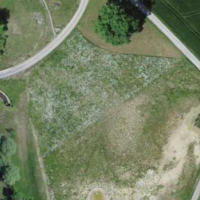
EUNIS habitat code: 57
Species observed at this site:
Potentilla verna
Gryllus campestris
Columba palumbus